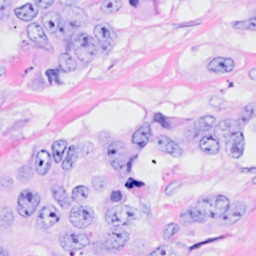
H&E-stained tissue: Breast